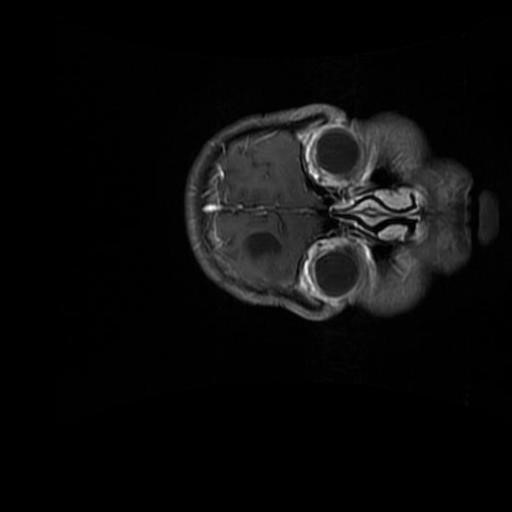
Label: brain_glioma